Chest X-ray:
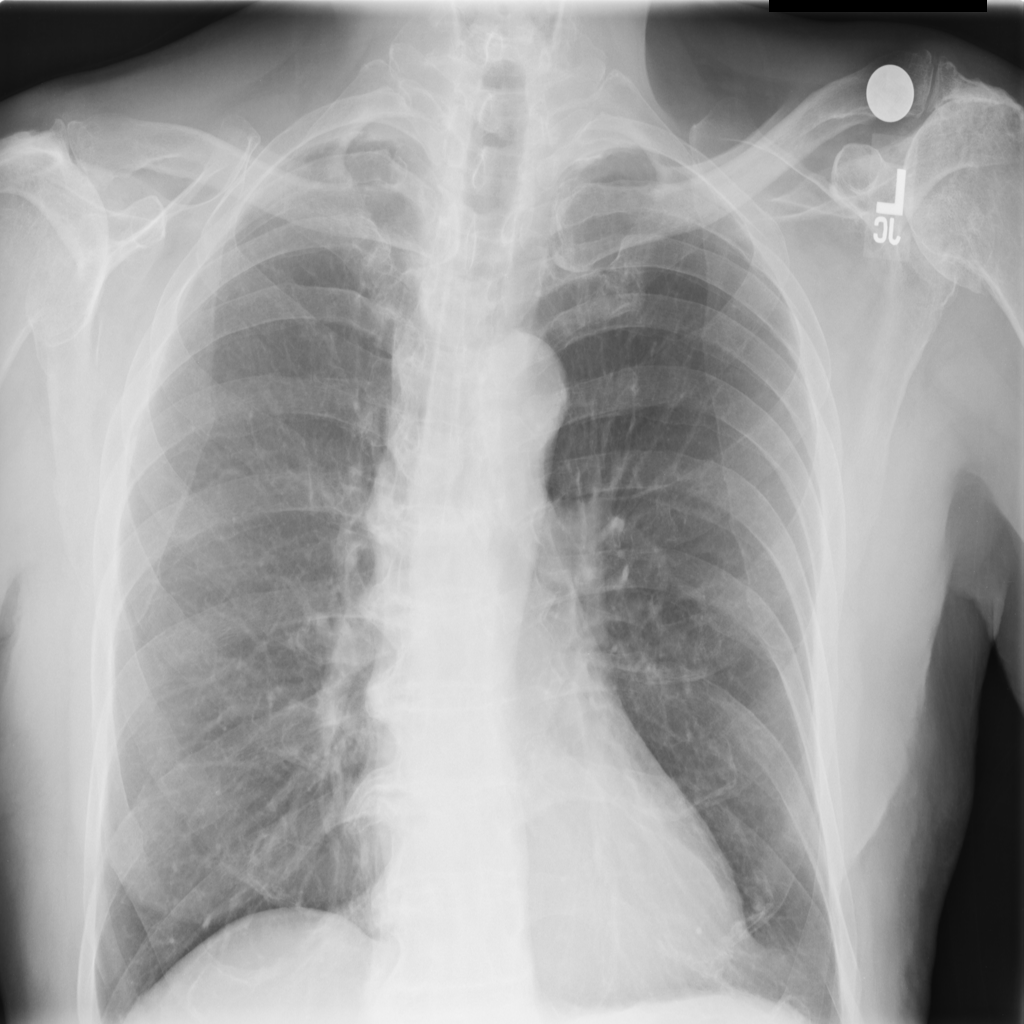
No abnormal finding: yes